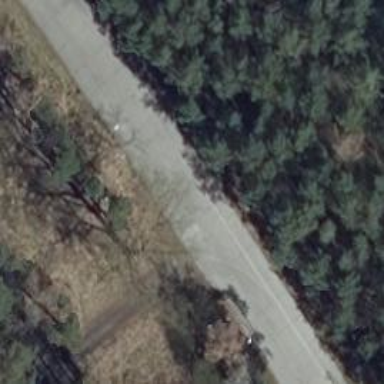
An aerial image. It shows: Paved service road with grade 1 track type.